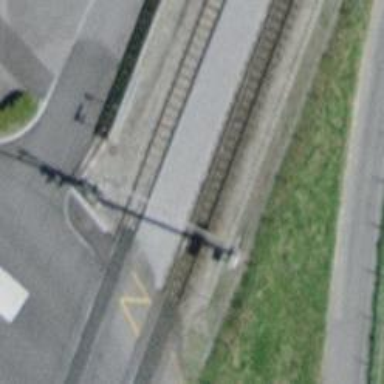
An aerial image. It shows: Railway signal.